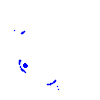
Particle: electron